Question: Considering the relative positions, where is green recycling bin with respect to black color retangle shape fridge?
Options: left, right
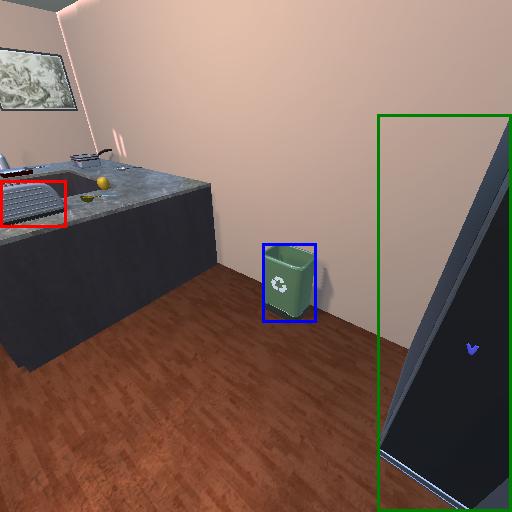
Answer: left